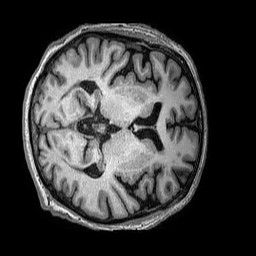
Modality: T1w
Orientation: axial
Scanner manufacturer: philips
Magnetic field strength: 3 T
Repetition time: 0.006628 s
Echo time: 0.002966 s